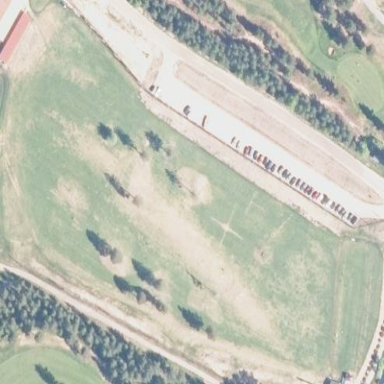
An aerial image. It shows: Grassy area used as driving range for golf.